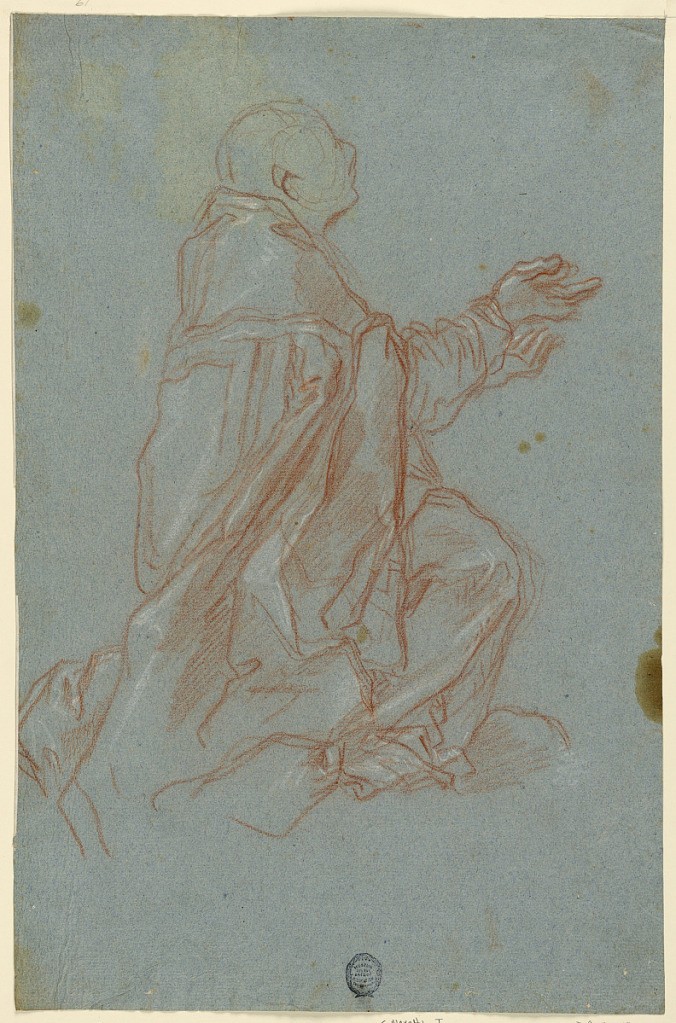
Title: Studies for the Entombment of Christ
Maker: Giuseppe Passeri, Italian, 1654 - 1714
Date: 1775–1800
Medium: Red and white chalk on blue paper
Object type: Drawing
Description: A kneeling priest with raised hands